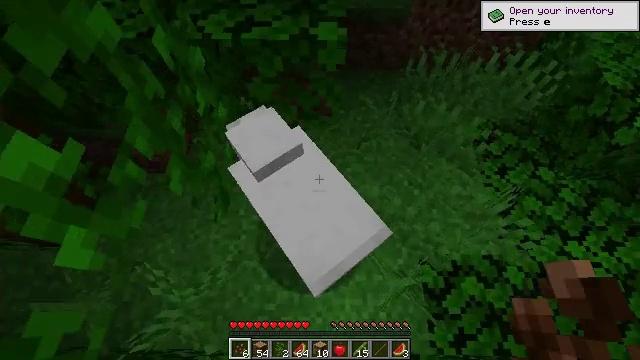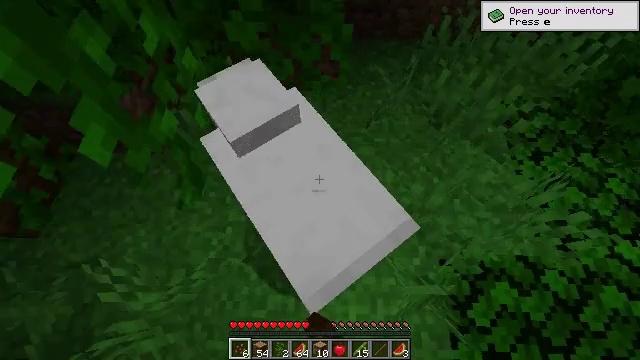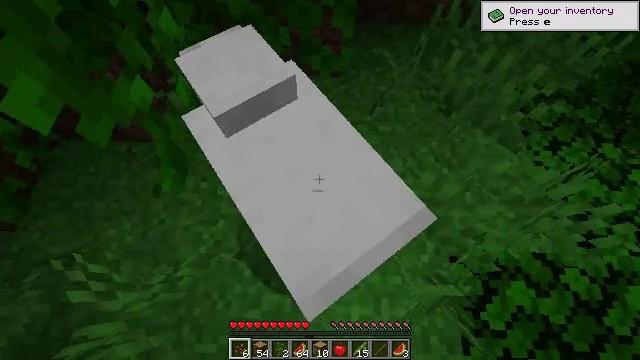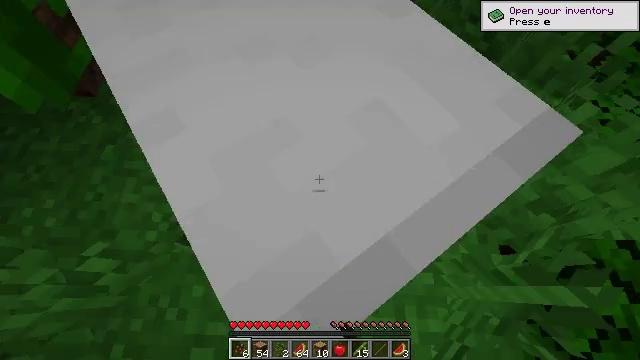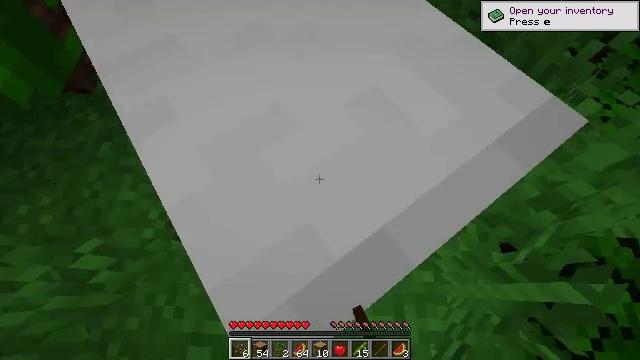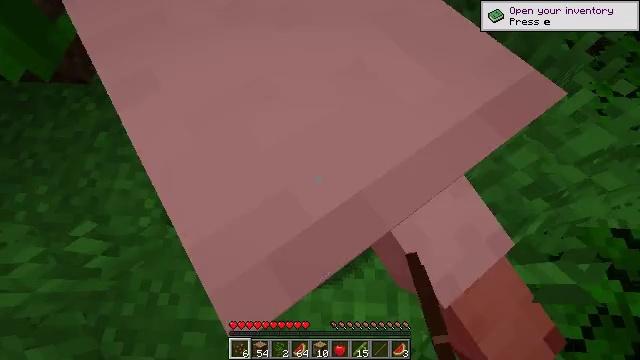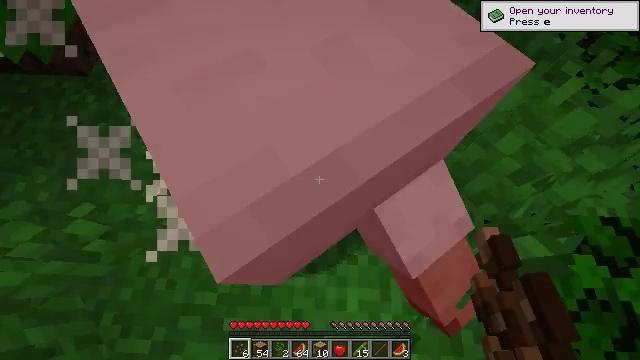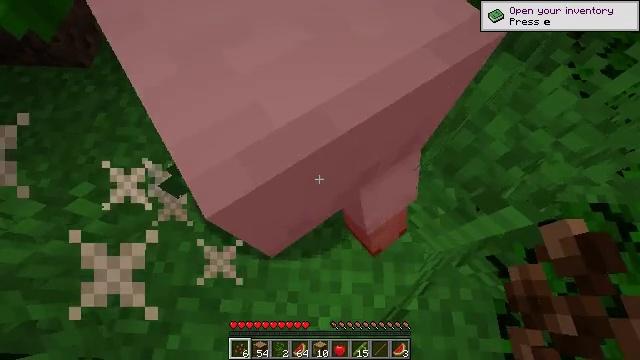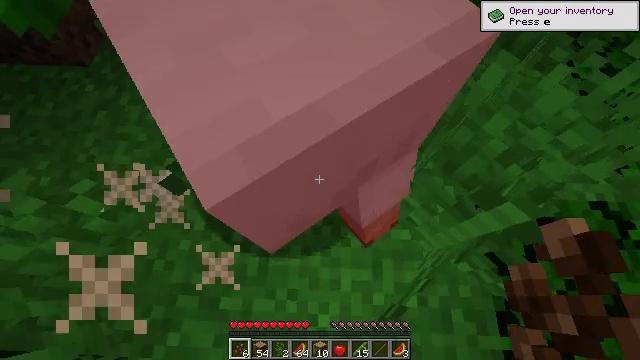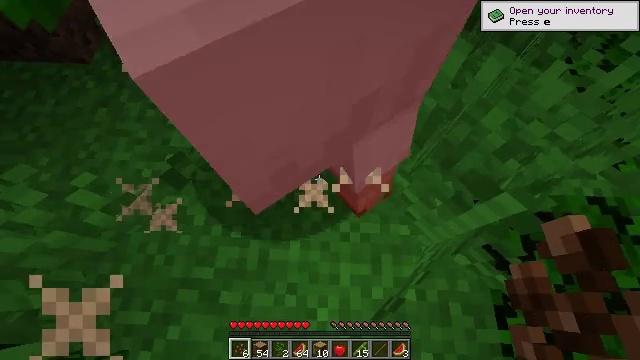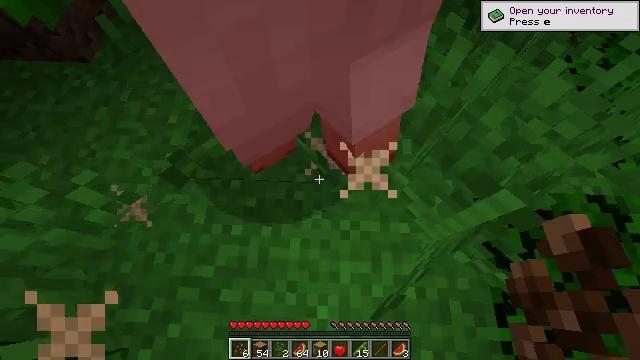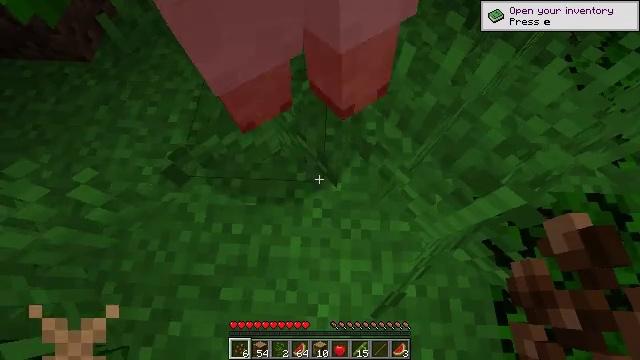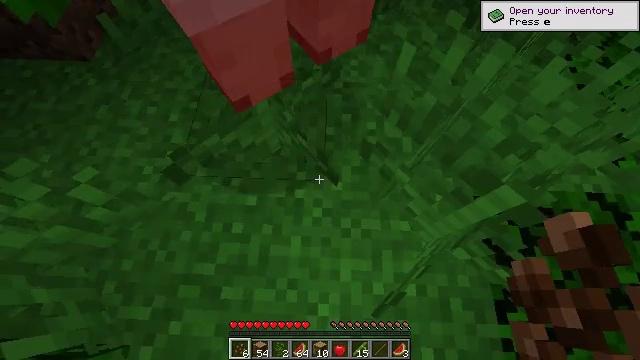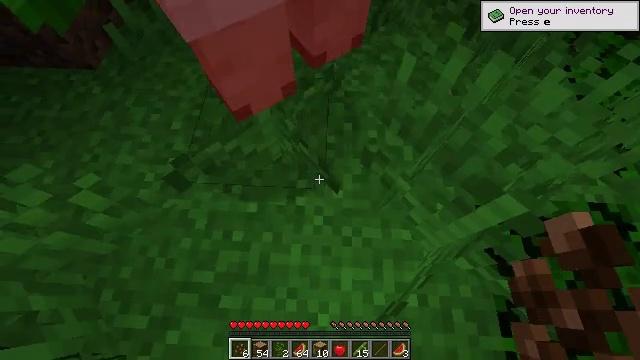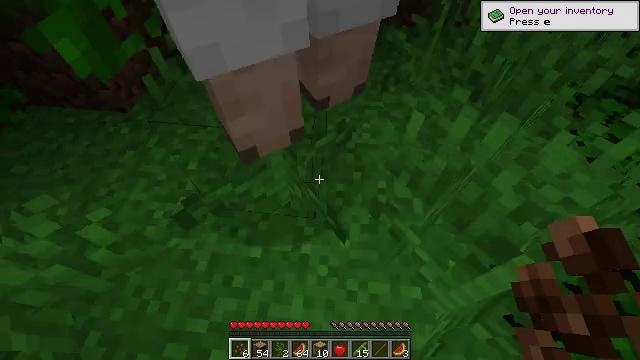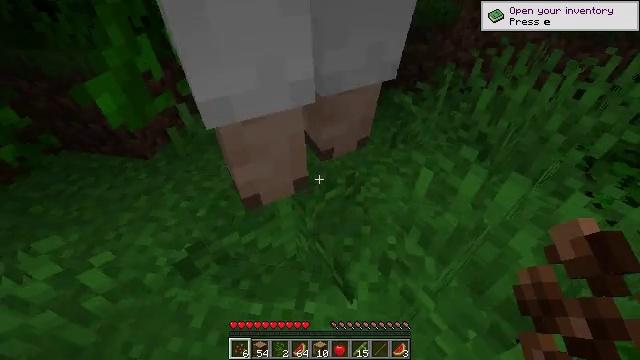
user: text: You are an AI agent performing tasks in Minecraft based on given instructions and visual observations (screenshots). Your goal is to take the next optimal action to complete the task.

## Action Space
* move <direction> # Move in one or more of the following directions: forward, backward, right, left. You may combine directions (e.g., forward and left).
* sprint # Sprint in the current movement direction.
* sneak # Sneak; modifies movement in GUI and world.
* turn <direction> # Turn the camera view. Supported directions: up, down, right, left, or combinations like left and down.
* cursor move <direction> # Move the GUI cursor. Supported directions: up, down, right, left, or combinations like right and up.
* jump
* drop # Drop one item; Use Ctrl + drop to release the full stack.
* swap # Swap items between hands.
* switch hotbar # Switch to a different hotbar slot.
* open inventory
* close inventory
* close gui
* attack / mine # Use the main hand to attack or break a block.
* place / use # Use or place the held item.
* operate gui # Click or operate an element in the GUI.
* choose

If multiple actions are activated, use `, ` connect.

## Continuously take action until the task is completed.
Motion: motion action
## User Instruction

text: Harvest vines off the surface.
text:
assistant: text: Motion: turn down, attack / mine
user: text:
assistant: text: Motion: attack / mine
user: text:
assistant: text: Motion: attack / mine
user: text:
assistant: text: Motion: no_op
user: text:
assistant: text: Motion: no_op
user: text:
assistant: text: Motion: no_op
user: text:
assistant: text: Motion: no_op
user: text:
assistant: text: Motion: no_op
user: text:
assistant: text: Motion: no_op
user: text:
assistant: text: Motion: no_op
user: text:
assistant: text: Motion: no_op
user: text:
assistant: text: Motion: no_op
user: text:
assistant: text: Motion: turn up
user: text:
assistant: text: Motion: turn left and up
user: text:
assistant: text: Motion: turn left and up
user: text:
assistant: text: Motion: turn left and up
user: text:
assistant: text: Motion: turn up
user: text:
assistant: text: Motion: turn up
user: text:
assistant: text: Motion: attack / mine
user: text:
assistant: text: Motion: turn left and down, attack / mine
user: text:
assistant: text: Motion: turn left and down, attack / mine
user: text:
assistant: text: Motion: turn down, attack / mine
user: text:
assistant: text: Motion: attack / mine
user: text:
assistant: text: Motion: attack / mine
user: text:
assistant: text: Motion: attack / mine
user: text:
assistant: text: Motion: no_op
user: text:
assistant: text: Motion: no_op
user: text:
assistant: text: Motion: no_op
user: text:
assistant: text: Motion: no_op
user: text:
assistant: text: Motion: no_op